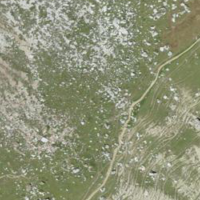
EUNIS habitat code: 31
Species observed at this site:
Dryas octopetala